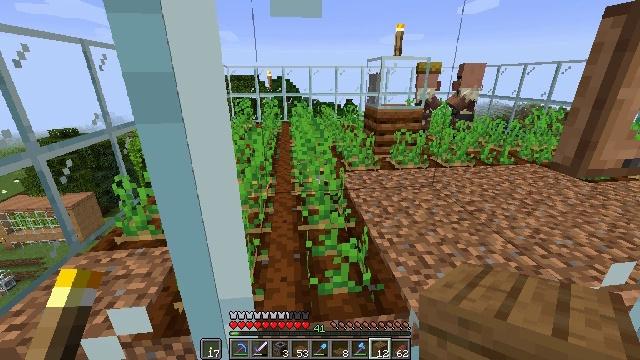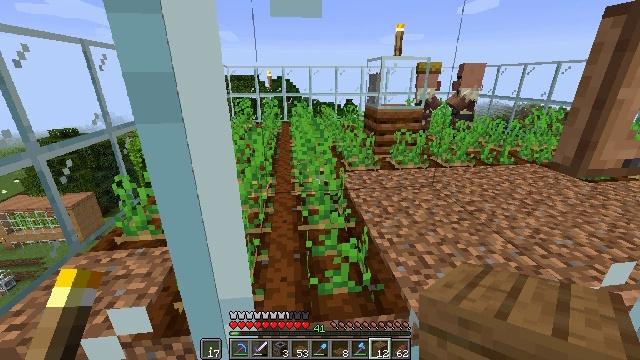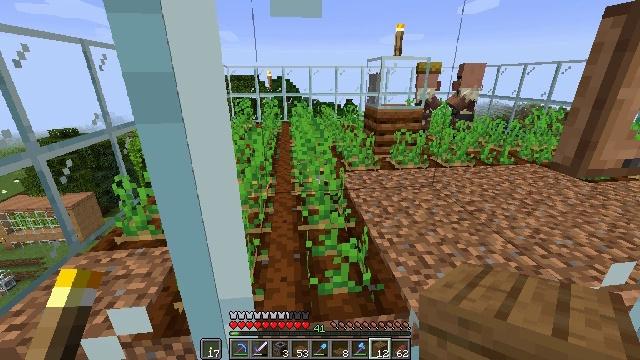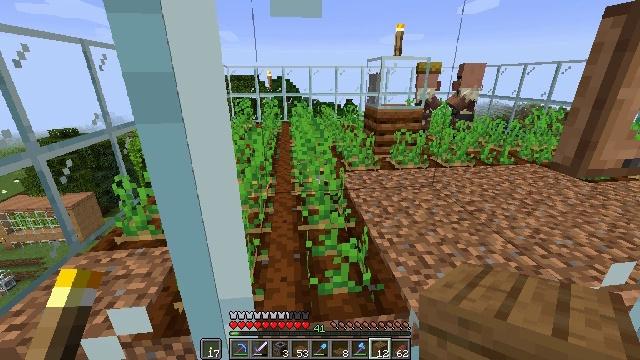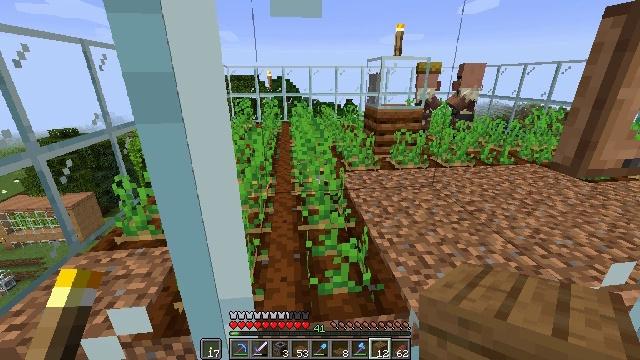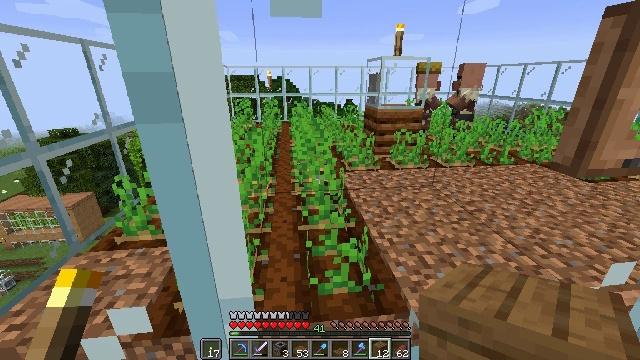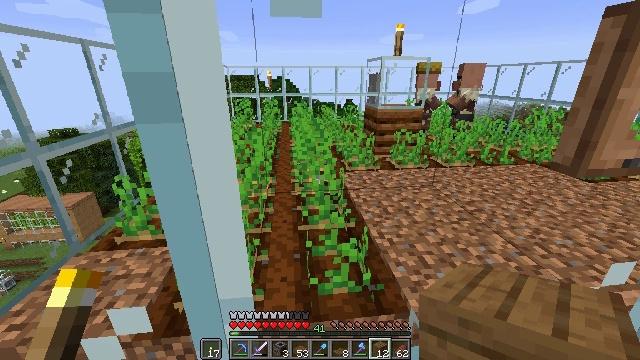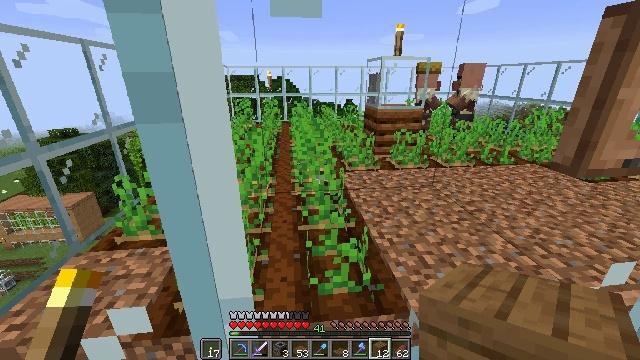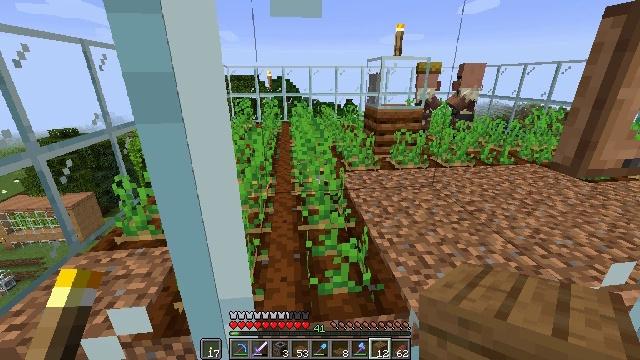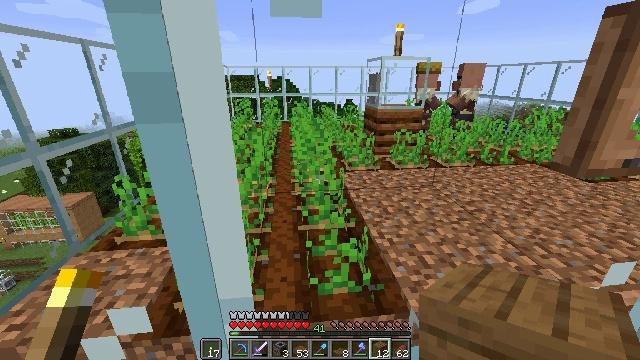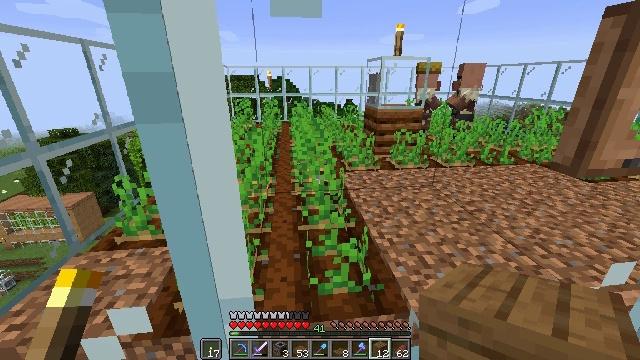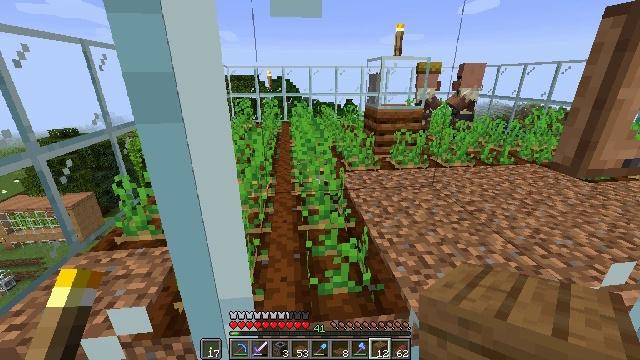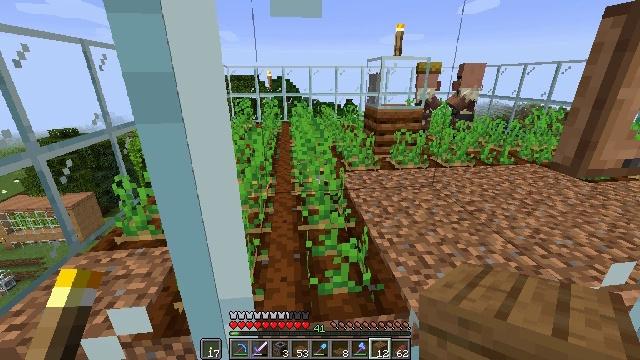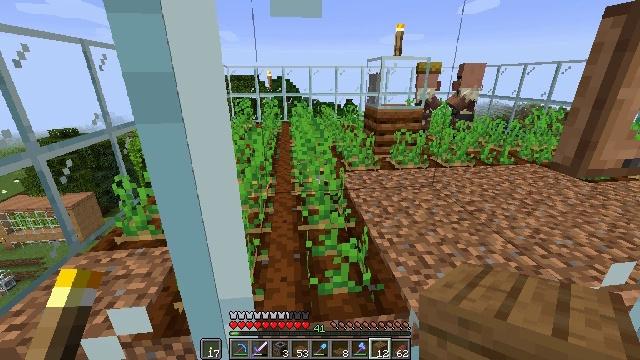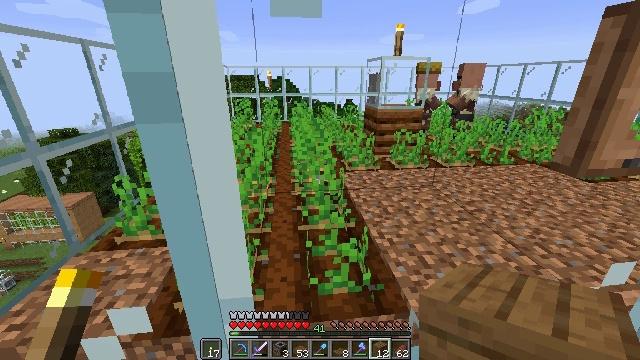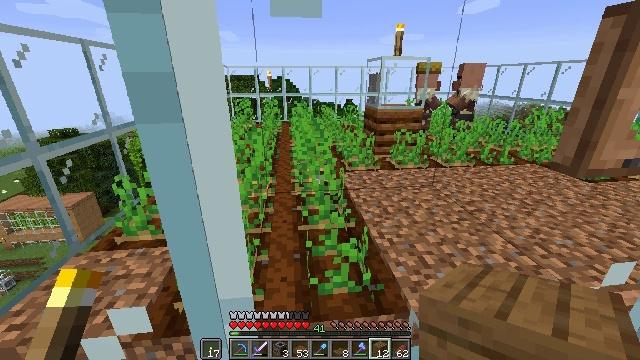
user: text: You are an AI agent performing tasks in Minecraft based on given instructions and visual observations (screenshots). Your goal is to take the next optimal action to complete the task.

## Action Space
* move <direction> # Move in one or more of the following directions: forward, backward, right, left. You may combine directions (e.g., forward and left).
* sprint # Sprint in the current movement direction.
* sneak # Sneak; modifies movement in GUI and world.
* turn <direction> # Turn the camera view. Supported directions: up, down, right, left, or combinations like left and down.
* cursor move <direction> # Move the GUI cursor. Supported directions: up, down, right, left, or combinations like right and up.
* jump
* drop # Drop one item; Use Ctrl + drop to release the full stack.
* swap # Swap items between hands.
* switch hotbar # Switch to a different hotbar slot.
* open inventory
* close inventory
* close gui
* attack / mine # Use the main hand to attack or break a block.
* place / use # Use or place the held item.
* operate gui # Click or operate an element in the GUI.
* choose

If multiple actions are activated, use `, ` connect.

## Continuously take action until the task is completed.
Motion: motion action
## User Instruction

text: Take iron ingots to craft a minecart.
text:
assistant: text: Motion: no_op
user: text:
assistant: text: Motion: no_op
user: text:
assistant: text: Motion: no_op
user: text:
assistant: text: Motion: no_op
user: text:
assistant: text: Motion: no_op
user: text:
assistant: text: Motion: no_op
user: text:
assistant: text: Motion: no_op
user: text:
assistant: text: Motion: no_op
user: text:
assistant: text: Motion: no_op
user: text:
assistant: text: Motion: no_op
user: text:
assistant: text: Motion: no_op
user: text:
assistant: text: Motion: no_op
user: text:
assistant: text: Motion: no_op
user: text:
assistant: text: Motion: no_op
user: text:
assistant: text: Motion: no_op
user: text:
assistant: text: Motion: no_op
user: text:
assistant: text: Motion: turn right
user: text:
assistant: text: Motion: turn right and down
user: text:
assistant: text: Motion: turn right and down
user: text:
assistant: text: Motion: turn right and down
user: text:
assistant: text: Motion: turn right and down
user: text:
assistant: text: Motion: turn right and down
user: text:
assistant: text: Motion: turn right
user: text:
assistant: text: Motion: turn right
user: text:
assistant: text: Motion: turn right
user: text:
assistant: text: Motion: turn right
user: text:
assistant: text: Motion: turn right and up
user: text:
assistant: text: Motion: turn right and up
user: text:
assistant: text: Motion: turn right
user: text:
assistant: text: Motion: turn right